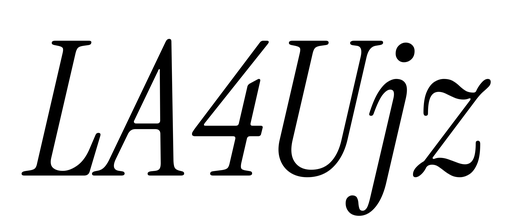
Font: InstrumentSerif-Italic